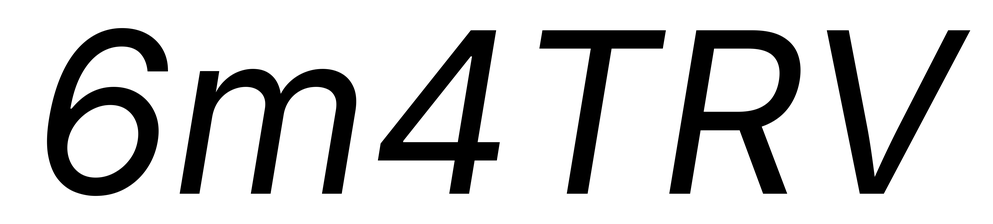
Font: Inter-Italic_Italic